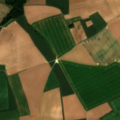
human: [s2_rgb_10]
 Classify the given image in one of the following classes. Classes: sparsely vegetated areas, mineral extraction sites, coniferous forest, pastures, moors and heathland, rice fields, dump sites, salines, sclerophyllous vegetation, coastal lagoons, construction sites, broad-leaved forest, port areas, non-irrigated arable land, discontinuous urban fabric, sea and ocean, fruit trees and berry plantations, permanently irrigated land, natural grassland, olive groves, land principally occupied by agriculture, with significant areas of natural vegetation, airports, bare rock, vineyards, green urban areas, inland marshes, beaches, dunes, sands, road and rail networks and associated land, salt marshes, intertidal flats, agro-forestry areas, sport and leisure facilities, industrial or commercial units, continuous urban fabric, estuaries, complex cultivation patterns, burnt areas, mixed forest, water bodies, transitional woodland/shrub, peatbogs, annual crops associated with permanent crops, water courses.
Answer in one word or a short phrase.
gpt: non-irrigated arable land, pastures